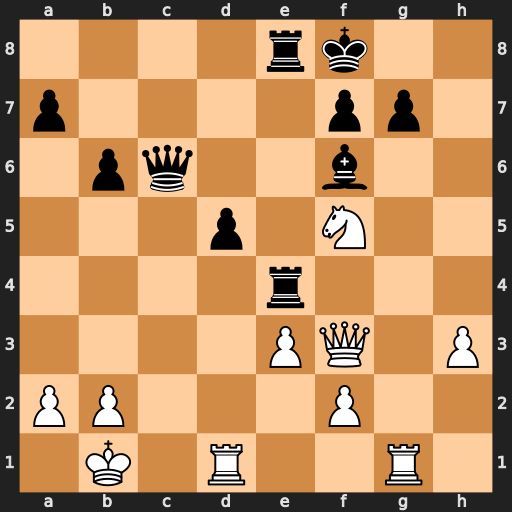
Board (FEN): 4rk2/p4pp1/1pq2b2/3p1N2/4r3/4PQ1P/PP3P2/1K1R2R1
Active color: w
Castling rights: -
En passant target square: -
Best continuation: Qh5 Rh4 Nxh4